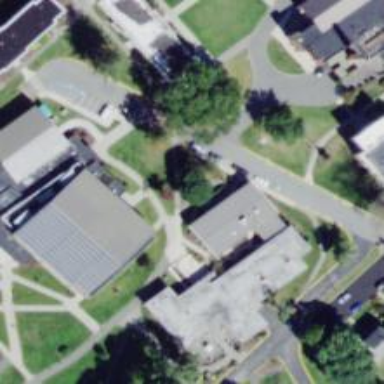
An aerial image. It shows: Library building.